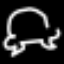
Label: frog